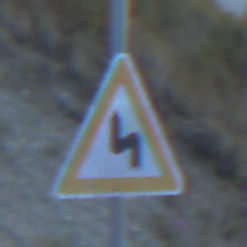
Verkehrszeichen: DoppelkurveZunaechstLinks
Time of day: SunriseSunset
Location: Outdoor (RoadRail)
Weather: Clear
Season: NotSpecified
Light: Natural